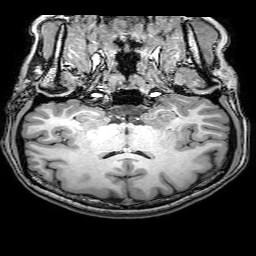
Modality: T1w
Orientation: sagittal
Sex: female
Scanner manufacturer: philips
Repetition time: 0.008112 s
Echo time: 0.00371 s